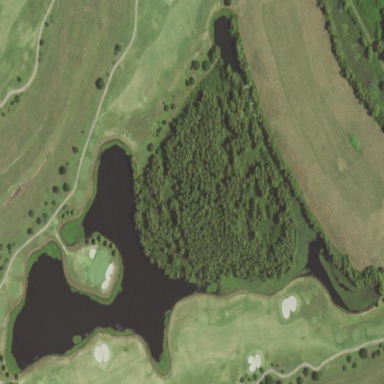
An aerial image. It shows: Water hazard on golf course. The hazard is natural water feature.